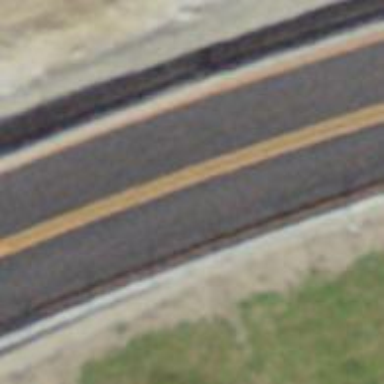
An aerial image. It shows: Asphalt trunk highway designated as motorroad.